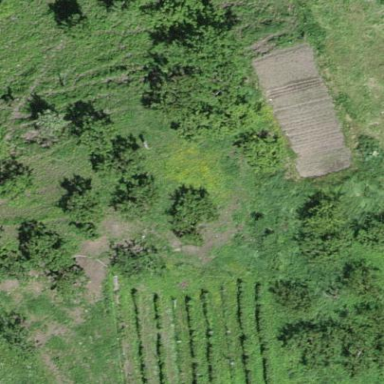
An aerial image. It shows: Orchard.